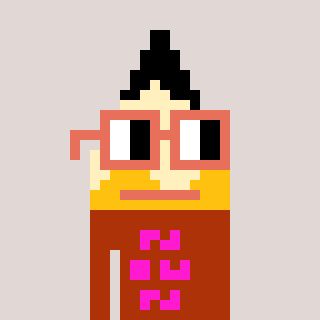
a pixel art character with square orange glasses, a pencil-shaped head and a hotbrown-colored body on a warm background